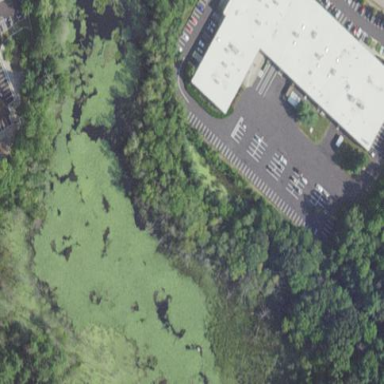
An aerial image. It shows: Serene pond surrounded by nature.